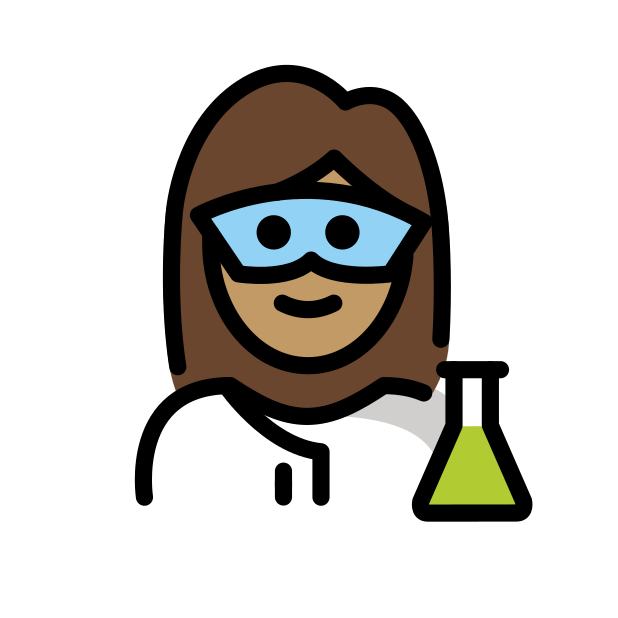
woman scientist: medium skin tone